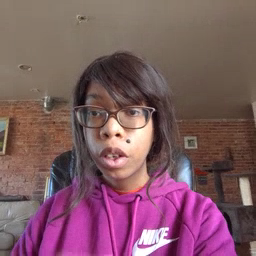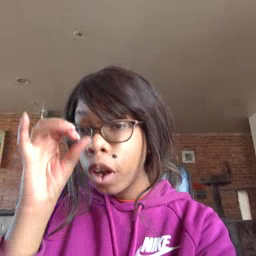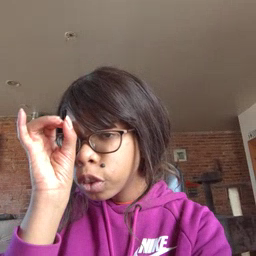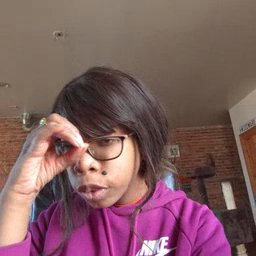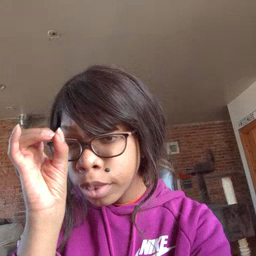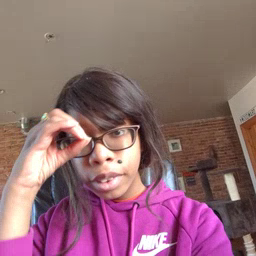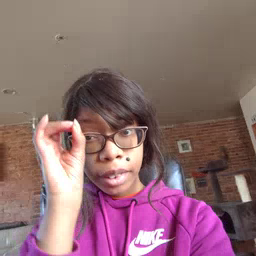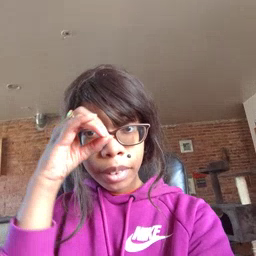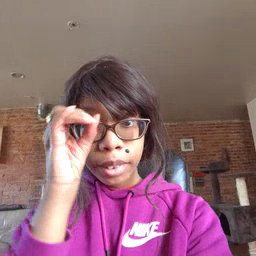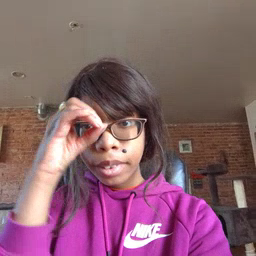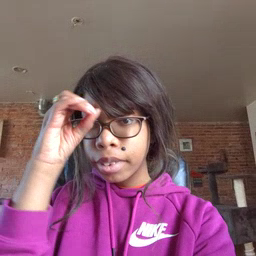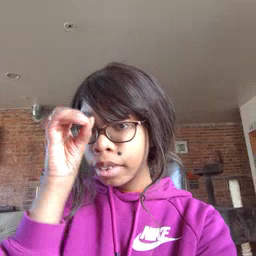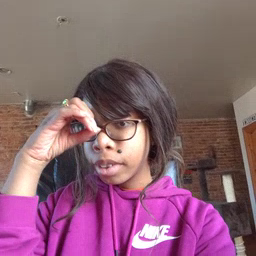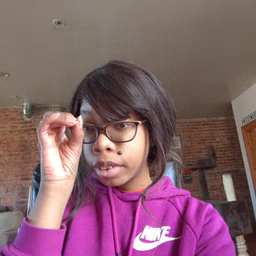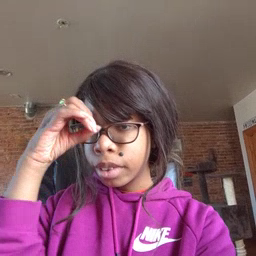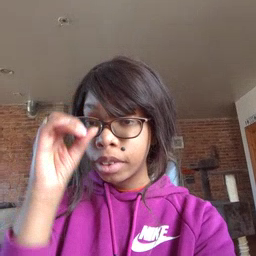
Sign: owl